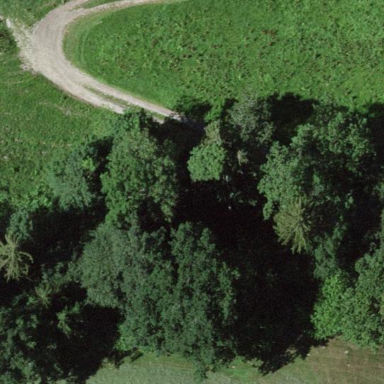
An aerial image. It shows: Forest area.